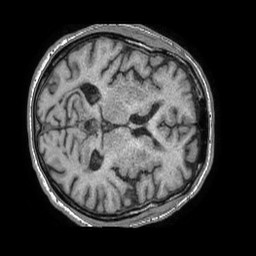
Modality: T1w
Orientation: axial
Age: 76
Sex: male
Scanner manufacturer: philips
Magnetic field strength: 1.5 T
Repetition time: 0.007816 s
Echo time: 0.003571 s